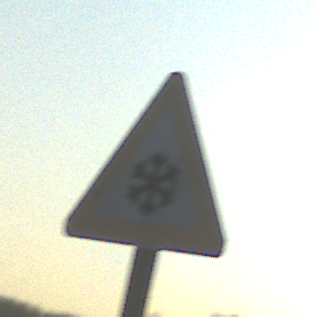
Verkehrszeichen: SchneeOderEisglaette
Umgebung: Outdoor, RoadRail
Tageszeit: SunriseSunset
Wetter: Clear
Licht: Natural
Jahreszeit: NotSpecified
Kontrast: HighContrast